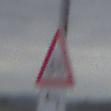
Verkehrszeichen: RadverkehrLinks
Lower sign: RichtungsangabeDurchPfeile2
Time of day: Midday
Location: Outdoor (Suburban)
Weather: Overcast
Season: NotSpecified
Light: Natural